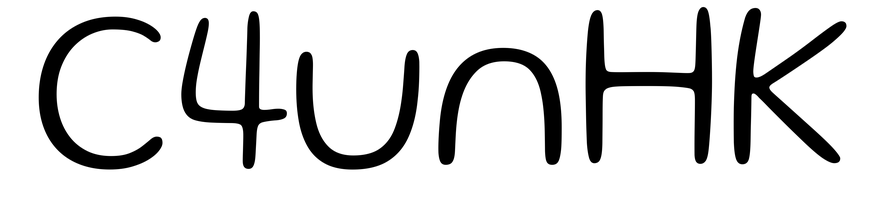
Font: Gluten_ExtraLight